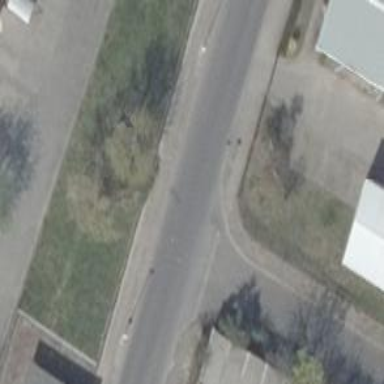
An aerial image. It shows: Residential road with asphalt surface and sidewalks on both sides.